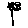
Label: flower